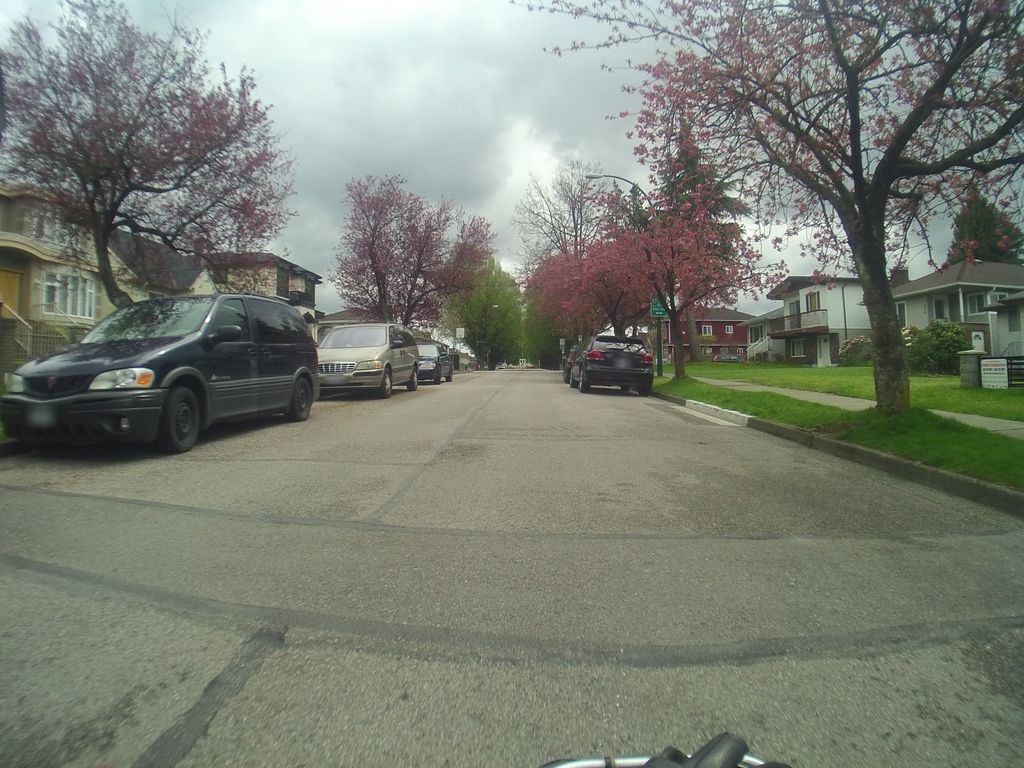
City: vancouver